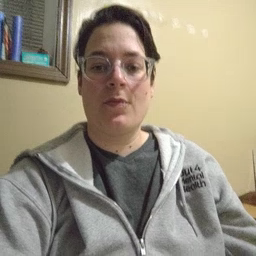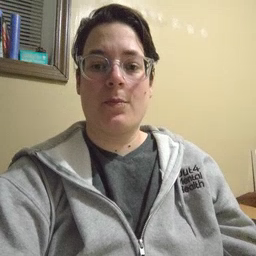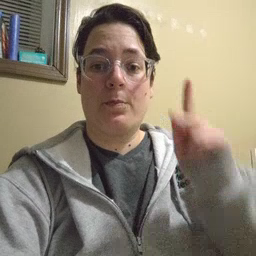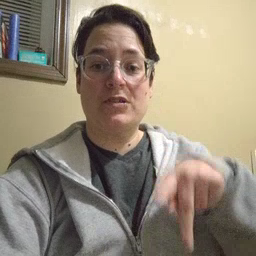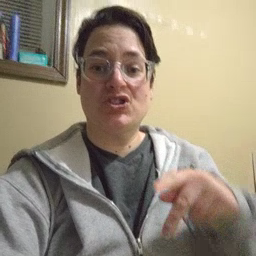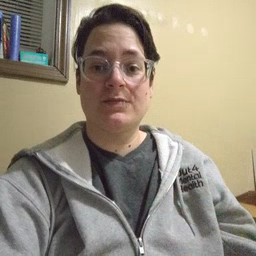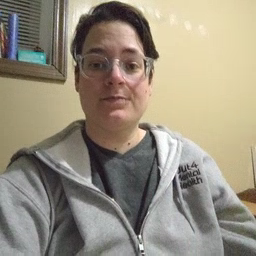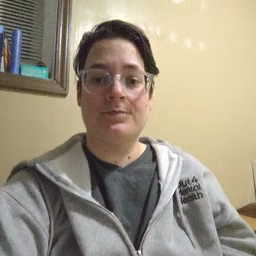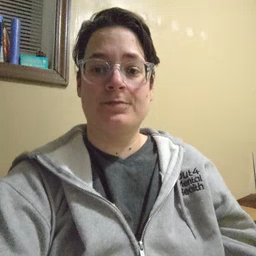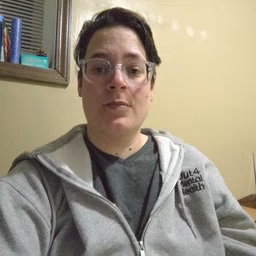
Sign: person